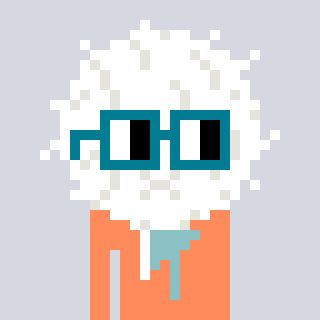
a pixel art character with square dark green glasses, a cottonball-shaped head and a peachy-colored body on a cool background